Question: I have Sphinx documentation containing math blocks via <URL>. By default, they are centered in the HTML output. I want them all to appear aligned at the left, but with some indentation with respect to the surrounding text.
For example, if this is in 'index.rst'
'''
For :math:'|r| < 1':
.. math::
\sum\limits_{k=0}^{\infty} r^k =
rac{1}{1-r}
Text in following paragraph put here to demonstrate that the math block
is in fact centered on the page.
'''
and 'conf.py' is completely empty, then running 'sphinx-build . output' in the same folder produces the following HTML page as viewed in the browser:

I want that formula and all other math blocks left-aligned with something like 2 <URL> asks how to left-align a single math block. I'm hoping there is a way to achieve the same effect throughout the documentation without changing each and every math directive in the reStructuredText source.
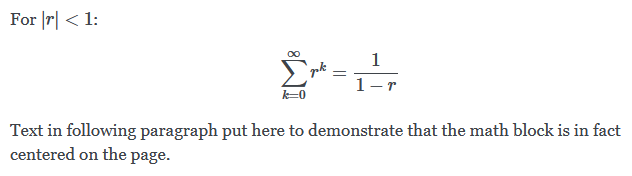
Answer: This answer applies to MathJax, the default mathematics renderer in HTML output.
The following setting in conf.py left-aligns all 'math' directive content:
'''
mathjax3_config = {'chtml': {'displayAlign': 'left'}}
'''
Indentation can be customized with 'displayIndent':
'''
mathjax3_config = {'chtml': {'displayAlign': 'left',
'displayIndent': '2em'}}
'''
References:
- <URL>